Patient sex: F
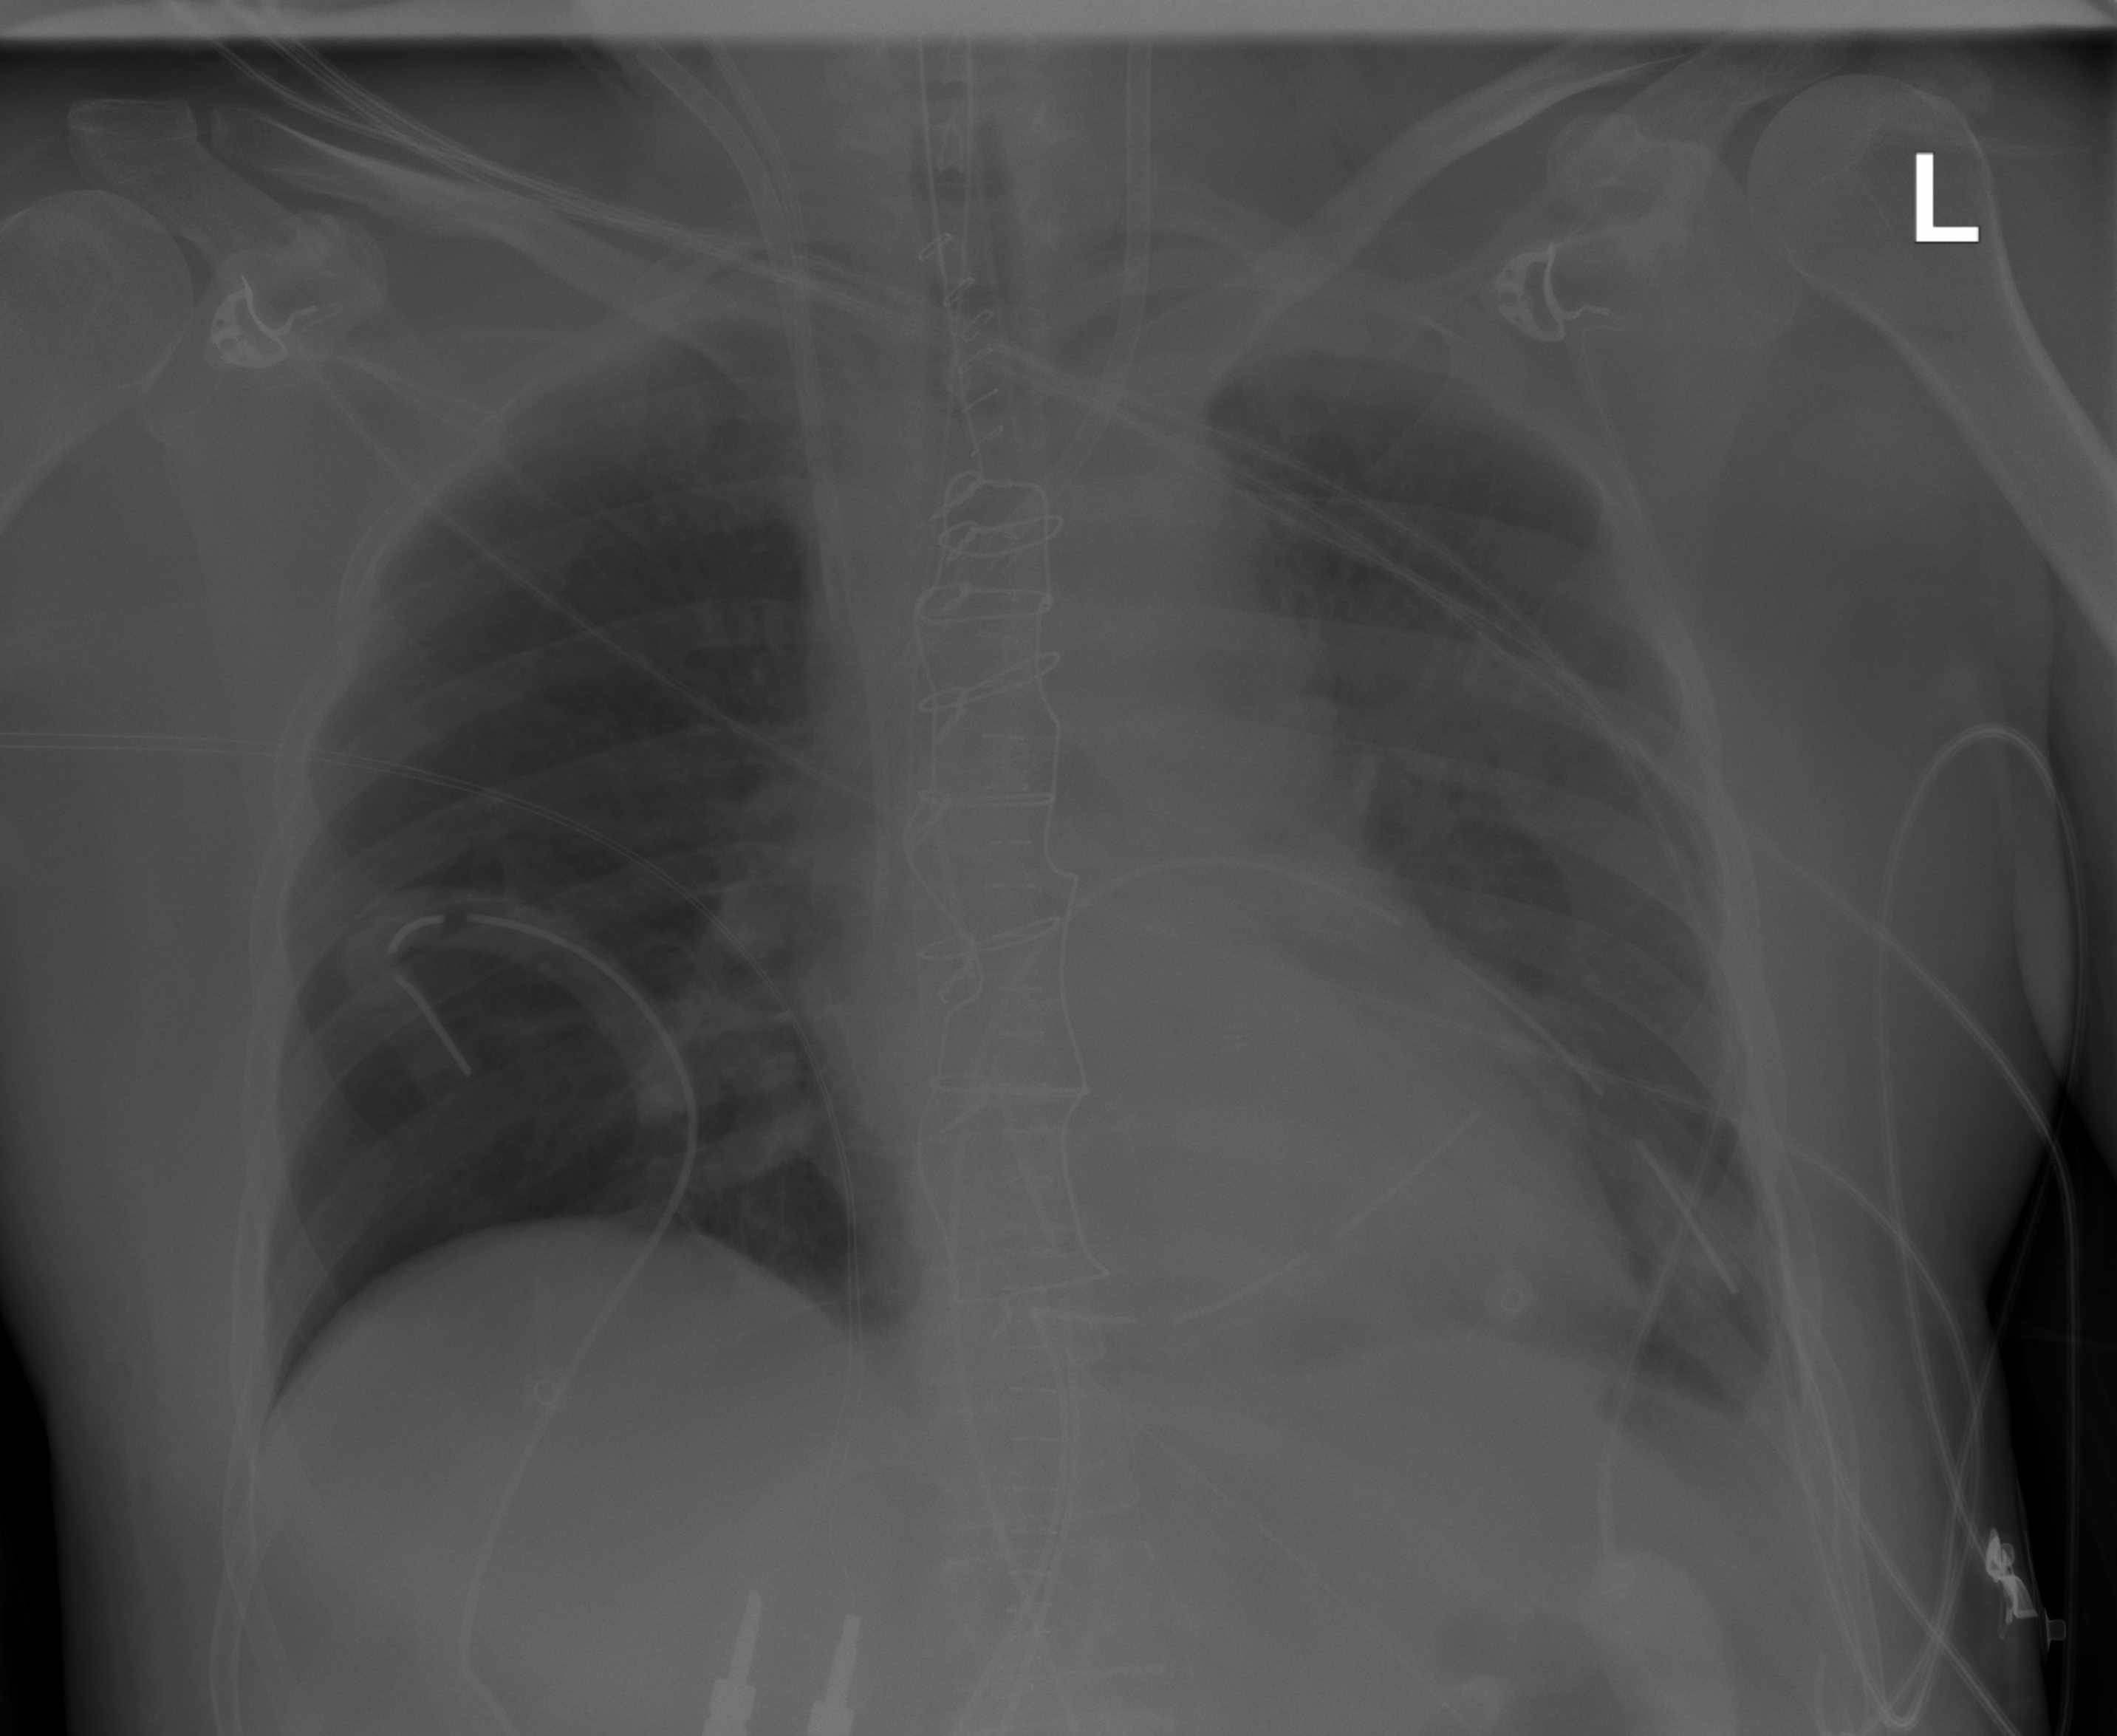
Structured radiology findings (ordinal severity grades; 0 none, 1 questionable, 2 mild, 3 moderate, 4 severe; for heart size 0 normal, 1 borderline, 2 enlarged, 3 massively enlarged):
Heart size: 2
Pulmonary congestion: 0
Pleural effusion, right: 0
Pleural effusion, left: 3
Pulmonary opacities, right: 0
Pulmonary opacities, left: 0
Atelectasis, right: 0
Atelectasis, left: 2